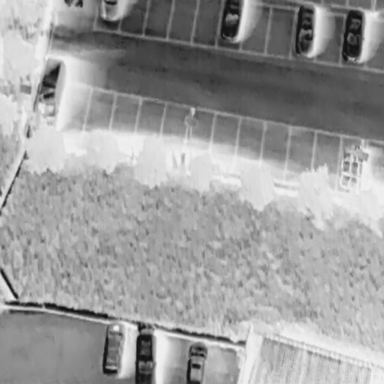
There are seven objects shown in the infrared image, including six Cars, and an OtherVehicle.